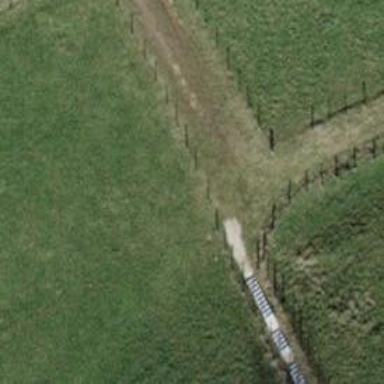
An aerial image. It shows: Track with grass surface categorized as grade4 tracktype.